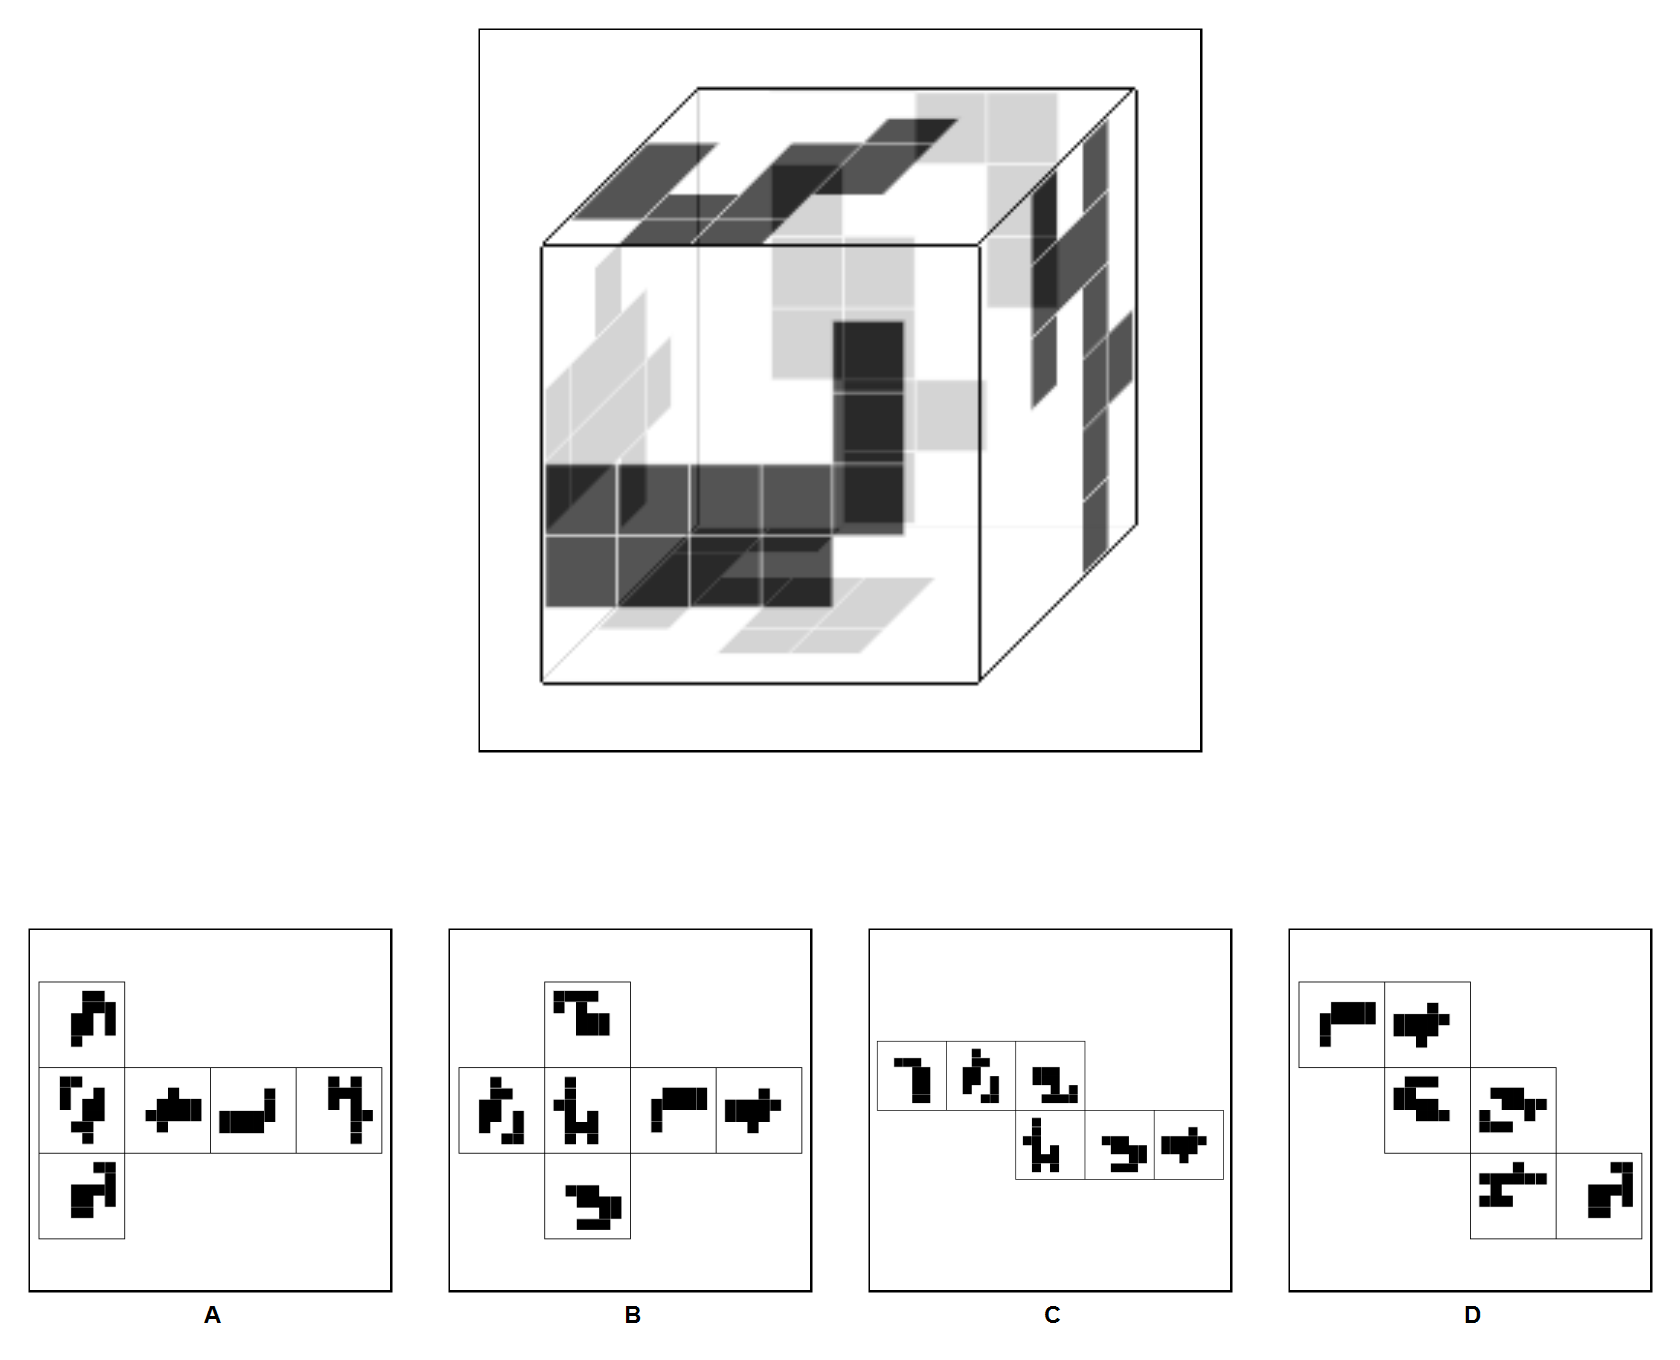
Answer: C